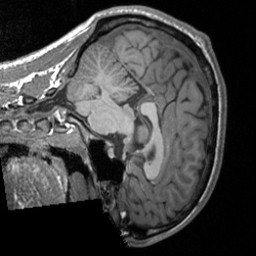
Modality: T1w
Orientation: sagittal
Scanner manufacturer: siemens
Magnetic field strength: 3 T
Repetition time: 1.9 s
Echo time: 0.00226 s